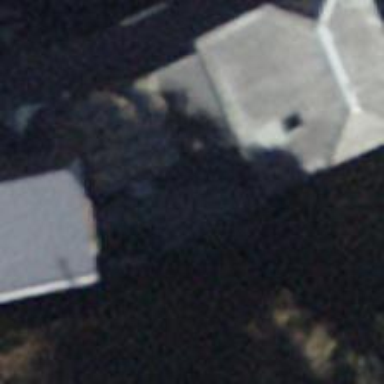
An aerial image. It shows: Shed.